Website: crate-barrel
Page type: billing-address
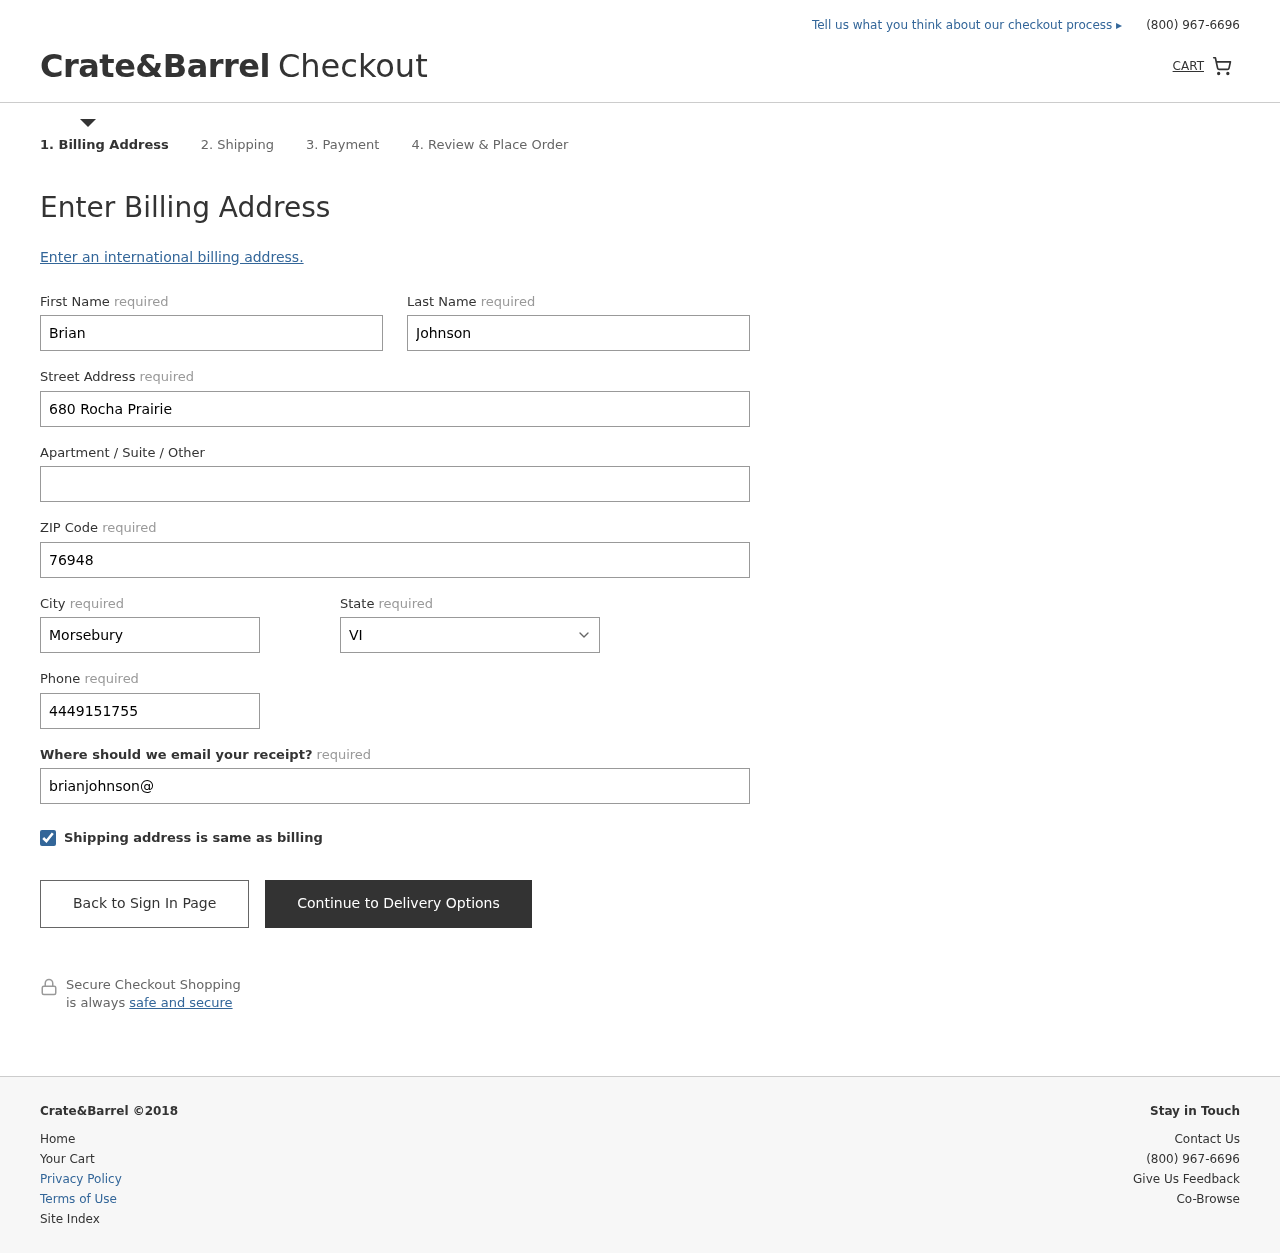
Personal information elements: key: PII_STATE
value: VI
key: PII_FIRSTNAME
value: Brian
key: PII_LASTNAME
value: Johnson
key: PII_STREET
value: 680 Rocha Prairie
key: PII_POSTCODE
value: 76948
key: PII_CITY
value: Morsebury
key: PII_PHONE
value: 4449151755
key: PII_EMAIL
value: brianjohnson@yahoo.com